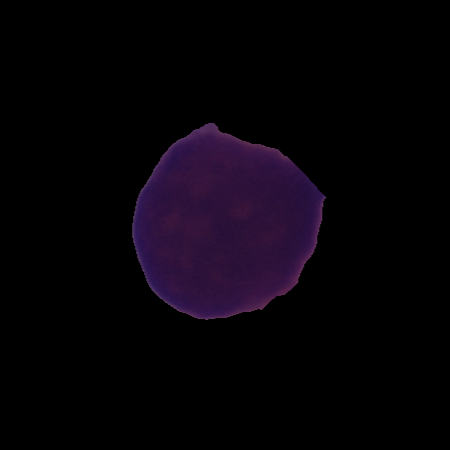
Label: cancer